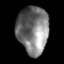
Tissue: lung
Cell type: Epithelial cells
Senescence score: 0.1692
Nuclear area (px): 1458
Mean DAPI intensity: 121.92